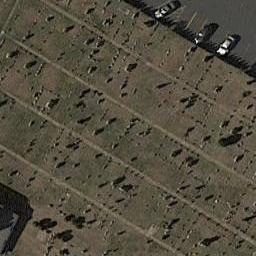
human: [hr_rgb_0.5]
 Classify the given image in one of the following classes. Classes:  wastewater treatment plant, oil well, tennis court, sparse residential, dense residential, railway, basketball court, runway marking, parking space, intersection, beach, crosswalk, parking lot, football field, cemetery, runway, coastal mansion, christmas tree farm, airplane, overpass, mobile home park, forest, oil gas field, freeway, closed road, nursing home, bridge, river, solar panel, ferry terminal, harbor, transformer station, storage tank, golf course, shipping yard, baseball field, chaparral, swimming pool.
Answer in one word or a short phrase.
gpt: cemetery